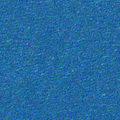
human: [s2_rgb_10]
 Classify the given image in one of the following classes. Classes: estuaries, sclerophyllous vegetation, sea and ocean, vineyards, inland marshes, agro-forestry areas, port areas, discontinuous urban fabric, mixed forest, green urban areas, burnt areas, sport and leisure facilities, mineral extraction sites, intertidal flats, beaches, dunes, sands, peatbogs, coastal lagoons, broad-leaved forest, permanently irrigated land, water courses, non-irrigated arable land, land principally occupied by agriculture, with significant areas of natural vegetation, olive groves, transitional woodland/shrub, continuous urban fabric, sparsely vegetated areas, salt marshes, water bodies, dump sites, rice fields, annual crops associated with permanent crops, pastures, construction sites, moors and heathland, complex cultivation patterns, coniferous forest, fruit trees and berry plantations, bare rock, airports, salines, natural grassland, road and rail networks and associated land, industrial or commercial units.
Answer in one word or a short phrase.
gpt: sea and ocean